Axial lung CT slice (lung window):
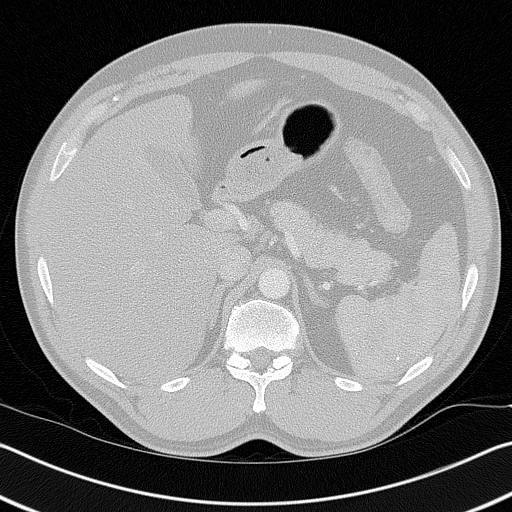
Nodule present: no